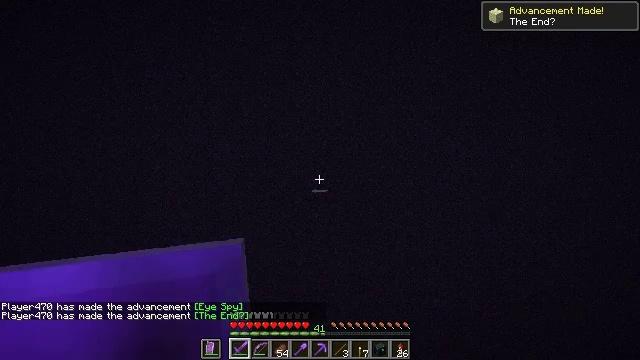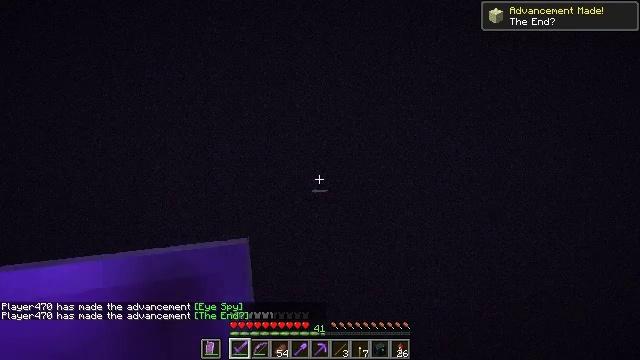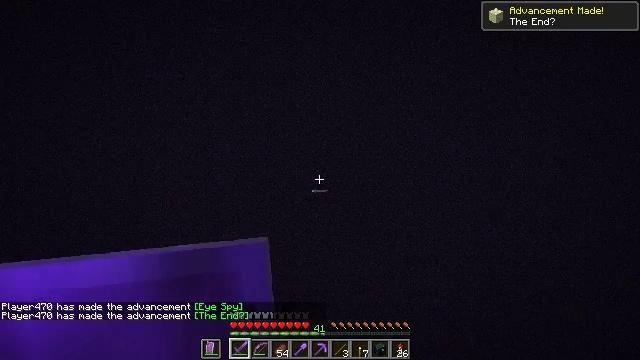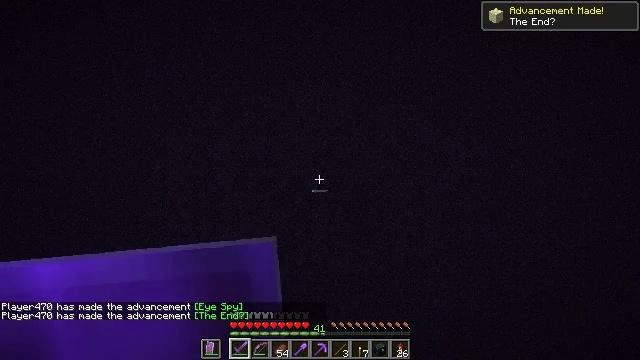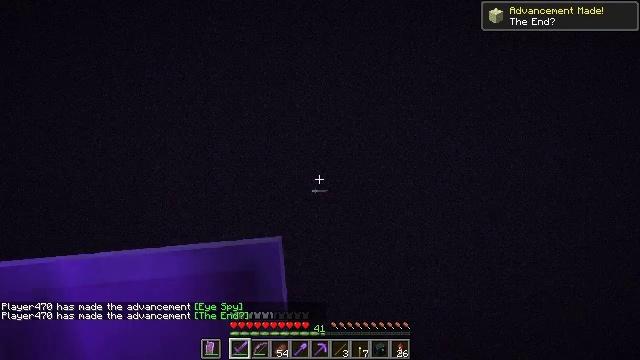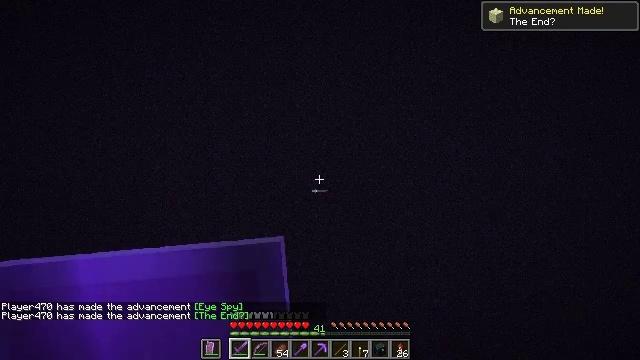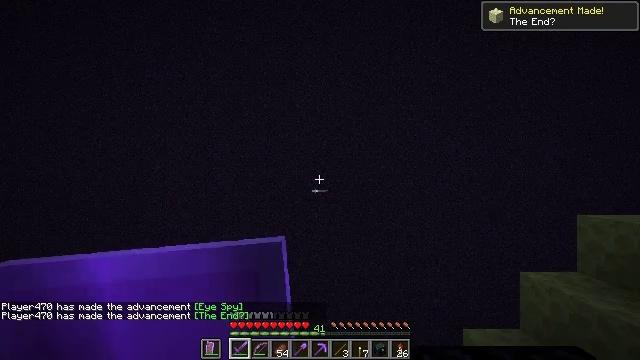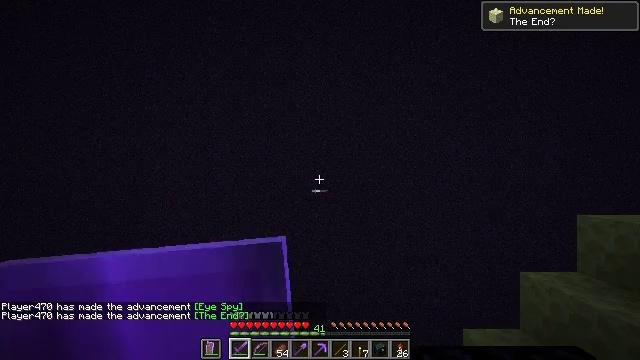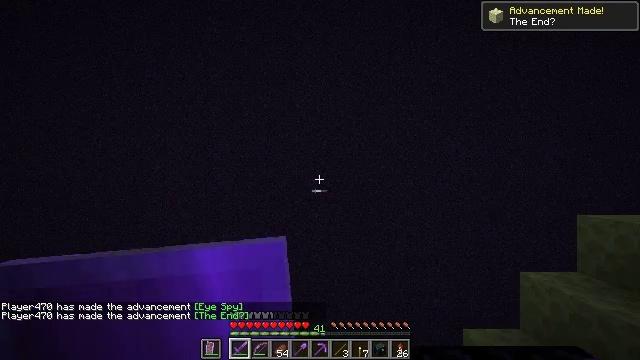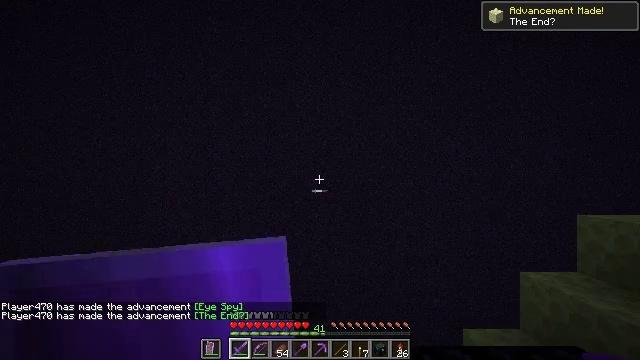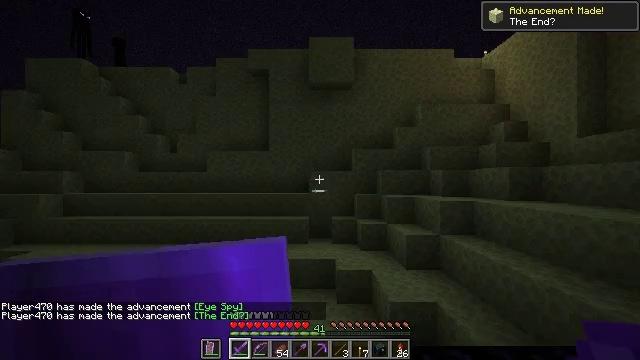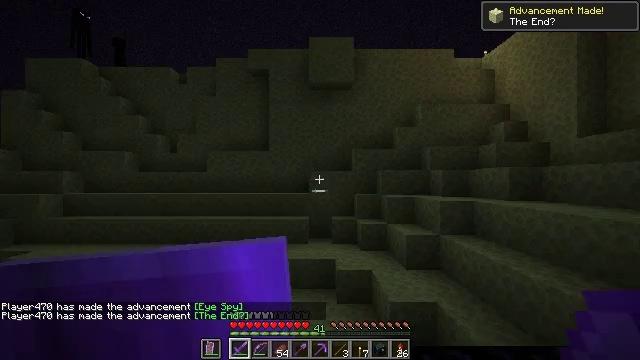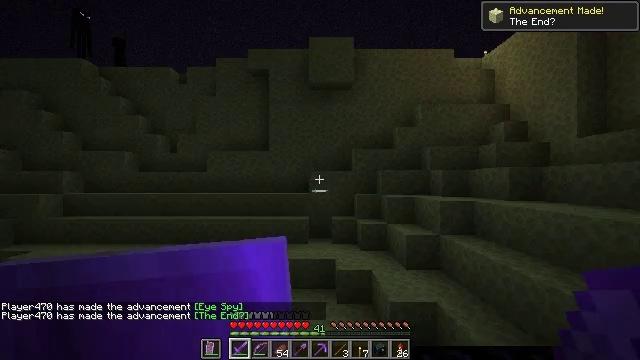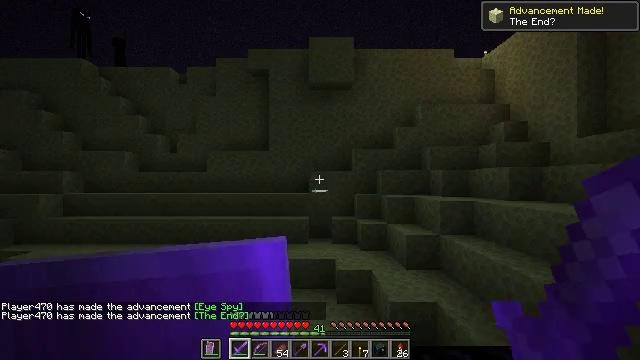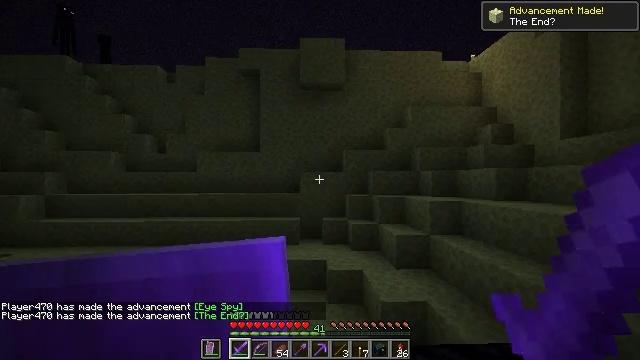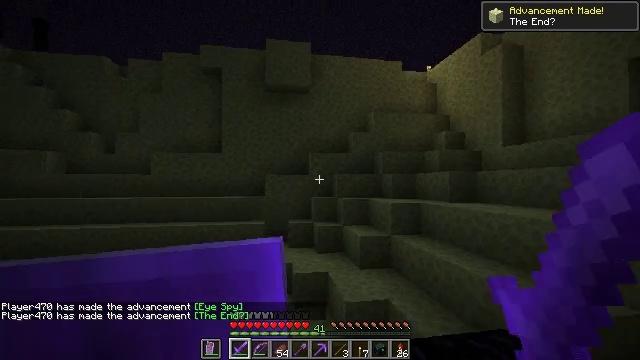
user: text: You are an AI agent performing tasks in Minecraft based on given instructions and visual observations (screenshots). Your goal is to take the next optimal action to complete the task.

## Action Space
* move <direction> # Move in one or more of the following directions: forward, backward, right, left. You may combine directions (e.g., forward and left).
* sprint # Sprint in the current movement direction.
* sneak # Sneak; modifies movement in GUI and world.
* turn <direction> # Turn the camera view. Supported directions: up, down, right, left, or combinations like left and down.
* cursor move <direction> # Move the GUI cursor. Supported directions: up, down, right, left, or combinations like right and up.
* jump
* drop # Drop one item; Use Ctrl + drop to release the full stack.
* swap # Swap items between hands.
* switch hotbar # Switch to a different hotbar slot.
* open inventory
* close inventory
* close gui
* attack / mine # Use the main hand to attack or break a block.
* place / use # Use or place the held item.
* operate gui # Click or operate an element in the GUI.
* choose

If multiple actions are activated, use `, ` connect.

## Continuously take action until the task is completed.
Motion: motion action
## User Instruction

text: Break the obsidian using a diamond or netherite pickaxe.
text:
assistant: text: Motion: no_op
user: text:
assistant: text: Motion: no_op
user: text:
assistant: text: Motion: no_op
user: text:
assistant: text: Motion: no_op
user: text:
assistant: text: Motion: no_op
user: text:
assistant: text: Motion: no_op
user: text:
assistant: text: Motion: no_op
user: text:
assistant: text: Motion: no_op
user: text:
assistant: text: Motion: no_op
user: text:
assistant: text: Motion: no_op
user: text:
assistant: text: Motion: no_op
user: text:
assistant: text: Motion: no_op
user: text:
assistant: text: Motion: no_op
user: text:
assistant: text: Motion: turn right
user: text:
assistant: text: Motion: turn right
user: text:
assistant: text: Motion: turn right
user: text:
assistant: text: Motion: turn right and down
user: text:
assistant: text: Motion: turn right
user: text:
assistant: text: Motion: no_op
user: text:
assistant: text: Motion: turn right
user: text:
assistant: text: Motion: no_op
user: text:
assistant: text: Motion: no_op
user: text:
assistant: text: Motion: turn left
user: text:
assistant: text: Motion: turn left
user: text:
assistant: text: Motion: turn left
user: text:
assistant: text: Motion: turn left
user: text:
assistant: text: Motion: no_op
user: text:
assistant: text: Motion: no_op
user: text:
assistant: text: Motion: no_op
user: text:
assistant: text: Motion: no_op